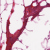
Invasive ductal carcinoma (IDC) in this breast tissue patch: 0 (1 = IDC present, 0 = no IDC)